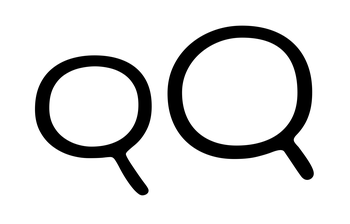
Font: Gluten_ExtraLight